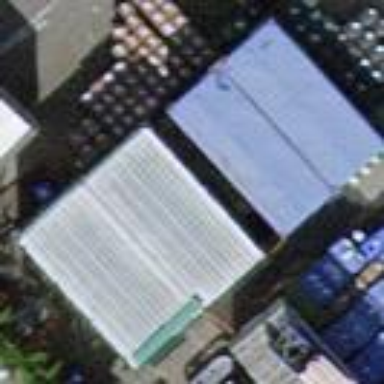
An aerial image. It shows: Industrial building.